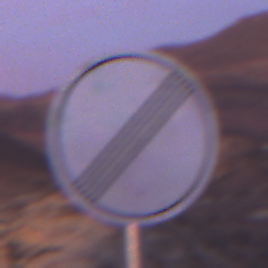
Verkehrszeichen: EndeSaemtlicherBegrenzungen
Umgebung: Outdoor, Nature
Tageszeit: Dawn
Wetter: PartlyCloudy
Licht: Natural
Jahreszeit: NotSpecified
Kontrast: MediumContrast